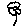
Label: flower